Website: walmart
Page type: cart
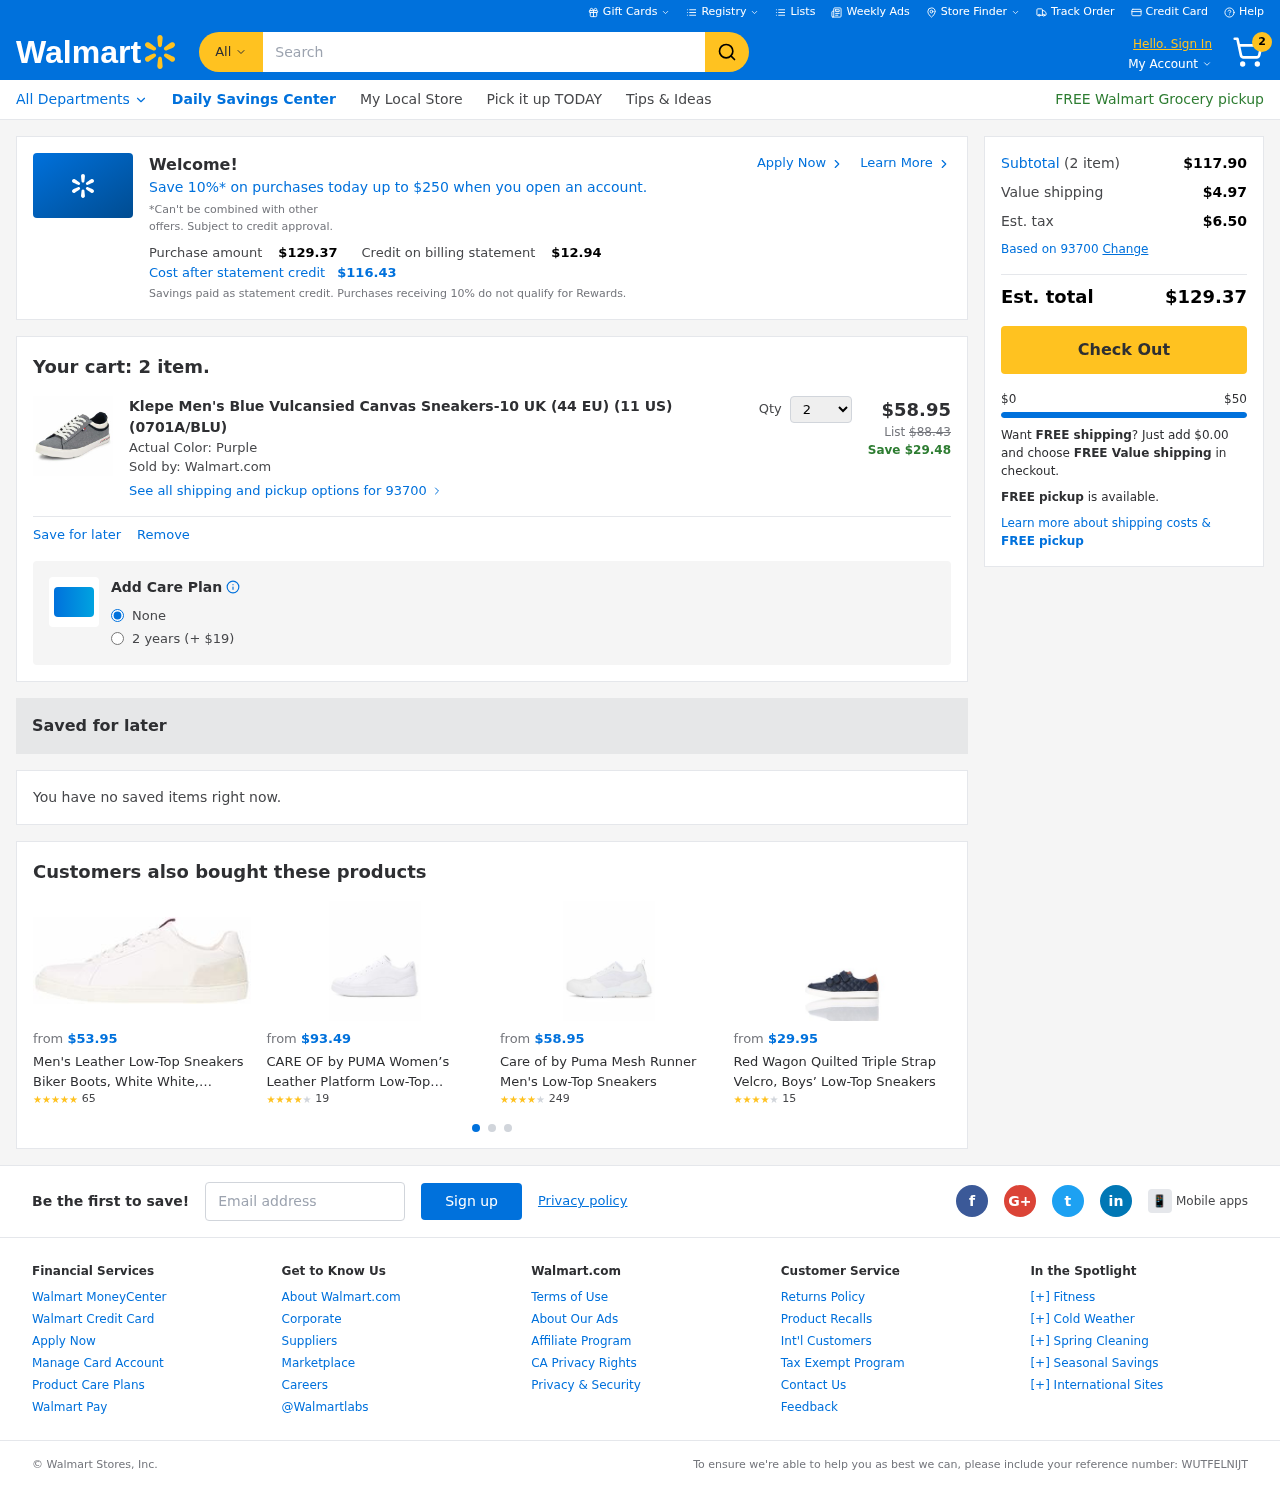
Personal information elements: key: PII_EMAIL
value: donnareyes@yahoo.com
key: PII_POSTCODE
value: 93700
Product elements: key: PRODUCT1_NAME
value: Klepe Men's Blue Vulcansied Canvas Sneakers-10 UK (44 EU) (11 US) (0701A/BLU)
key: PRODUCT1_PRICE
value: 58.95
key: PRODUCT1_QUANTITY
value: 2
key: PRODUCT2_NAME
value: Men's Leather Low-Top Sneakers Biker Boots, White White, Women 2
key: PRODUCT2_NUM_RATINGS
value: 65
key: PRODUCT2_PRICE
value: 53.95
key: PRODUCT2_RATING
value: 4.7
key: PRODUCT3_NAME
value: CARE OF by PUMA Women’s Leather Platform Low-Top Sneakers
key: PRODUCT3_NUM_RATINGS
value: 19
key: PRODUCT3_PRICE
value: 93.49
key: PRODUCT3_RATING
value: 4.4
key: PRODUCT4_NAME
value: Care of by Puma Mesh Runner Men's Low-Top Sneakers
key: PRODUCT4_NUM_RATINGS
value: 249
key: PRODUCT4_PRICE
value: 58.95
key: PRODUCT4_RATING
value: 4.4
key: PRODUCT5_NAME
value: Red Wagon Quilted Triple Strap Velcro, Boys’ Low-Top Sneakers
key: PRODUCT5_NUM_RATINGS
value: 15
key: PRODUCT5_PRICE
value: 29.95
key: PRODUCT5_RATING
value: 4.1
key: PRODUCT1_ORIGINAL_PRICE
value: $88.43
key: PRODUCT1_SAVINGS
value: Save $29.48
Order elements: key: ORDER_NUM_ITEMS
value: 2
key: ORDER_TOTAL
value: $129.37
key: PROMO_TOTAL_AFTER_CREDIT
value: $116.43
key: ORDER_SUBTOTAL
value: $117.90
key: ORDER_SHIPPING_COST
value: $4.97
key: ORDER_TAX
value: $6.50
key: FREE_SHIPPING_REMAINING
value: $0.00
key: ORDER_REFERENCE_NUMBER
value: WUTFELNIJT
Search elements: key: HEADER_SEARCH
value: Search
Other elements: key: PROMO_CREDIT
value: $12.94